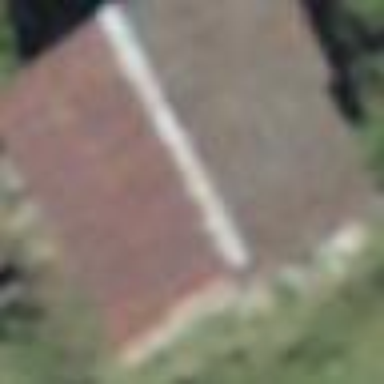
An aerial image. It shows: Barn.